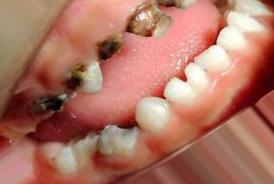
Condition: Caries